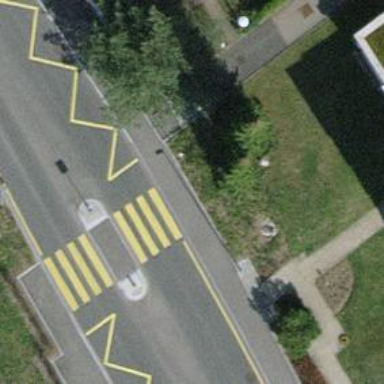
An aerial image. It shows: Asphalt sidewalk with crossing island.